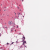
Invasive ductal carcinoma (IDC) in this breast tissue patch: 0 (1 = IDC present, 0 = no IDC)